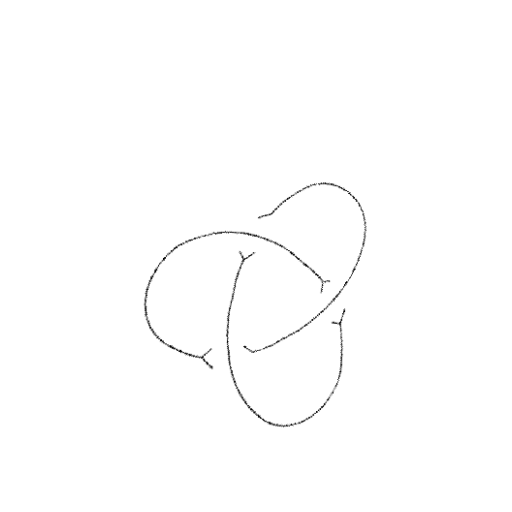
Crossing number: 3